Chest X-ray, AP view. Patient: 15 years old, sex M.
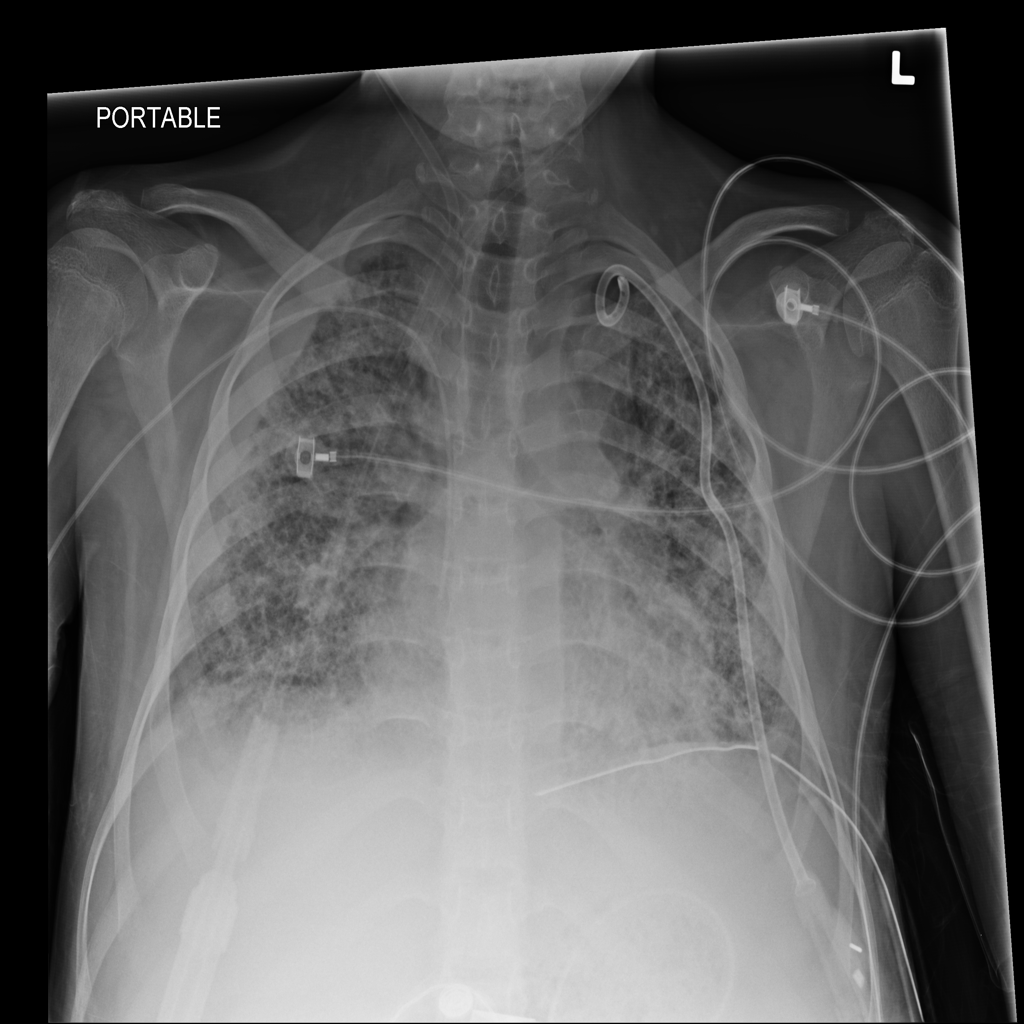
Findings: No Finding